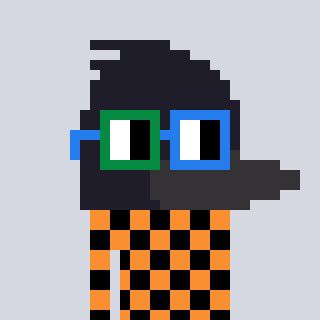
a pixel art character with square green and blue glasses, a raven-shaped head and a orange-colored body on a cool background